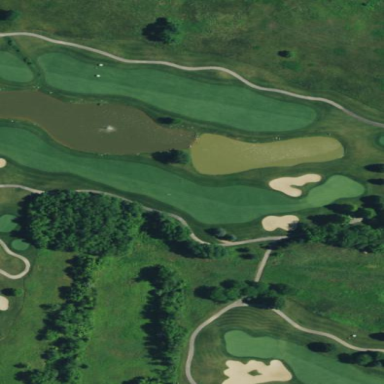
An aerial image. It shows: Rough area on grassy golf course.